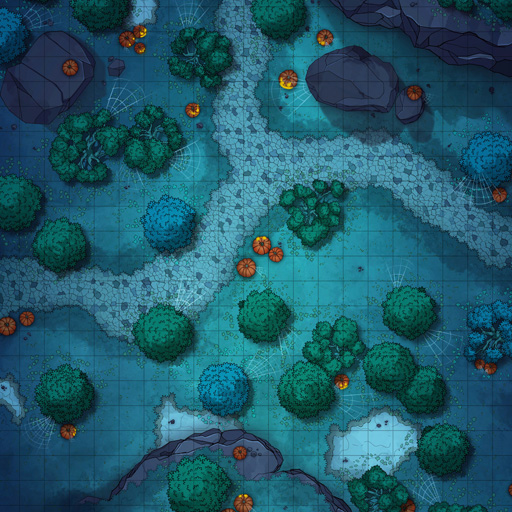
A D&D Grid Map path pumpkins trees boulders (Halloween Forest Road Map)